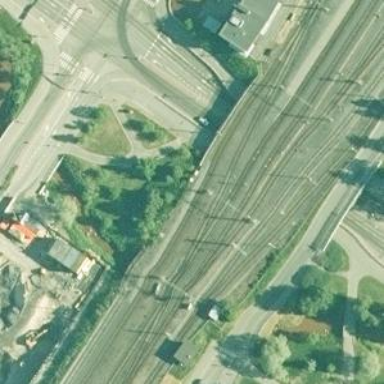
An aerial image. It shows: Railway signal.